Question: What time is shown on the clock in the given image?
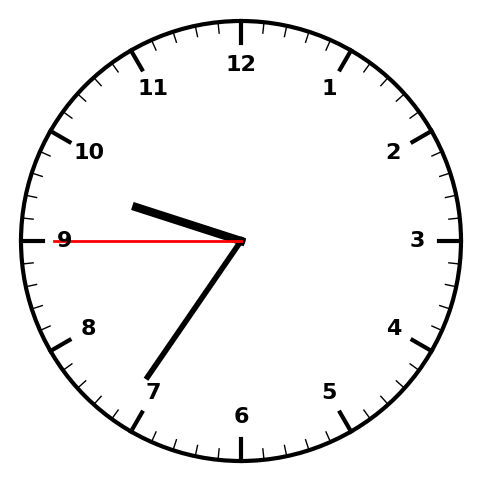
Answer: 09:35:45